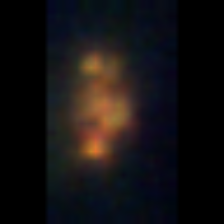
Taxon: Unknown_detritus
Group: Unknown